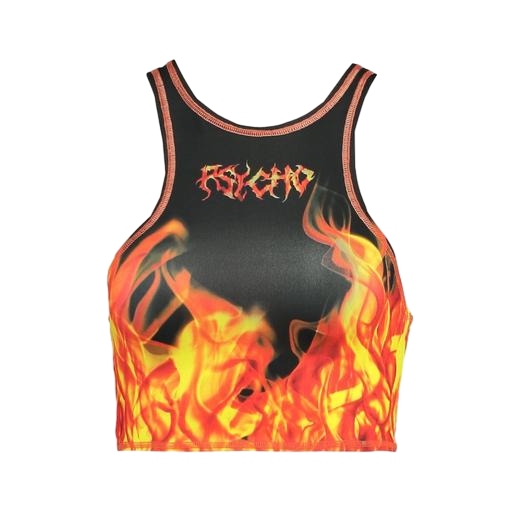
multicolor sport x revolve crop top, branded tank-top, multicolor track crop tank top, white background